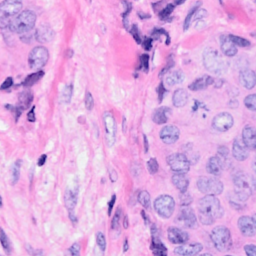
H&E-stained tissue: Breast